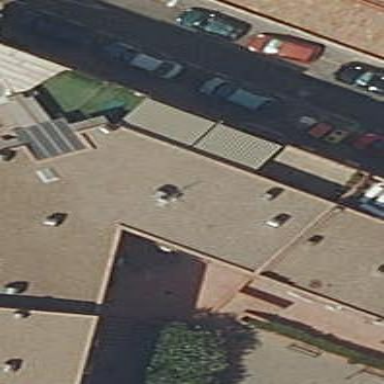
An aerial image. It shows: Image showing building with apartments.